Question: I have a problem on trimming whitespaces in Chinese characters. I tried to log the content and here is how it looks like:

When displaying it in textview, it does display Chinese characters but the problem is the whitespace before and after the string text. Can someone help me to encode/decode this? thanks in advance.
Added screenshot of result.
Added content charset in response.
'''
HttpProtocolParams.setContentCharset(params, HTTP.UTF_8);
'''
but I still get the square characters when logging and when displaying in XML layout, the square characters become whitespaces.
Added my working solution.
'''
private String removeWhiteSpace(String oldString) {
String newString = null;
if (oldString.length() > 0) {
Character c = oldString.charAt(0);
boolean isWhiteSpace = Character.isWhitespace(c);
if (isWhiteSpace) {
newString = oldString.replace(c, ' ');
} else {
newString = oldString;
}
newString = newString.trim();
}
return newString;
}
'''
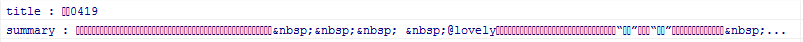
Answer: Chinese and Japanese don't use the regular space character ' '. The languages use their own that is the same width as the characters. This is the character here ' ', you should write a manual trim function to check for that character at the beginning and end of the string.
You may be able to directly use the character if you convert your code file to unicode (if java will allow). Otherwise you will need to find the unicode character code for ' ' and check if the character code is at the beginning or end of the string.
The following link tells us that the ideographic space is 0xe38080 in UTF-8 and 0x3000 in UTF-16, and that Java's Character.isSpaceChar() function will return true. I would have thought String.trim() would have used this property to determine whether or not to trim though.
<URL>